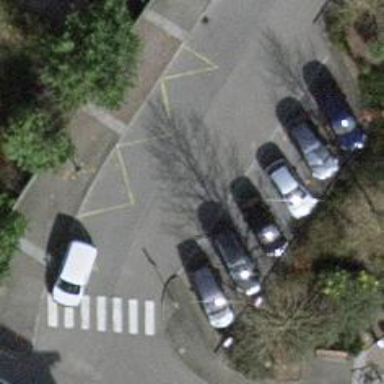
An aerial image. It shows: Public transport stop position.